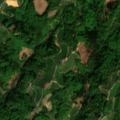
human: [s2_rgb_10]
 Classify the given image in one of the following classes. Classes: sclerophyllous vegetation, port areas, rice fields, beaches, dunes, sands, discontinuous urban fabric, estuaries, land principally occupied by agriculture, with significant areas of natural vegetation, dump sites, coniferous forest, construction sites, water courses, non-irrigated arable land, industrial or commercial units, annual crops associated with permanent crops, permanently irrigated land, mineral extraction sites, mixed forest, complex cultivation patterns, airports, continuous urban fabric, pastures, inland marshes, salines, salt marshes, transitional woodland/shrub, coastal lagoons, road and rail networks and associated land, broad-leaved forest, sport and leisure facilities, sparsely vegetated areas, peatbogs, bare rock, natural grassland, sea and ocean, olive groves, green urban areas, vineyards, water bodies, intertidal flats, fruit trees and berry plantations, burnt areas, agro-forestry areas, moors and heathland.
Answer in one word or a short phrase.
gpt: pastures, broad-leaved forest